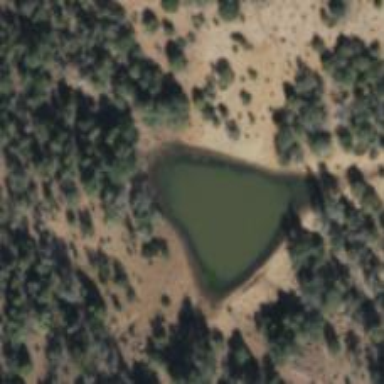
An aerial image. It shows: Reservoir.